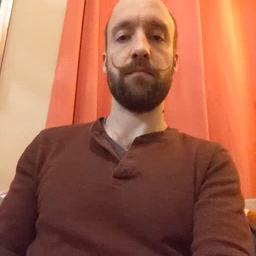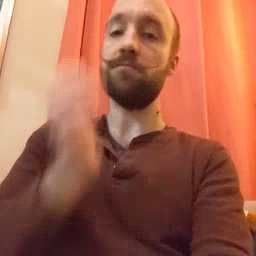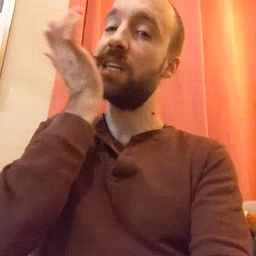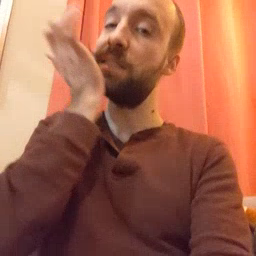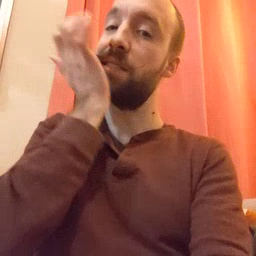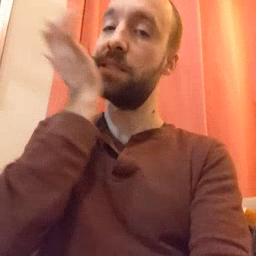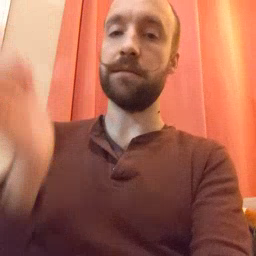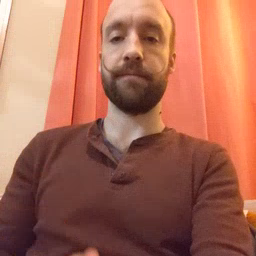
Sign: grass